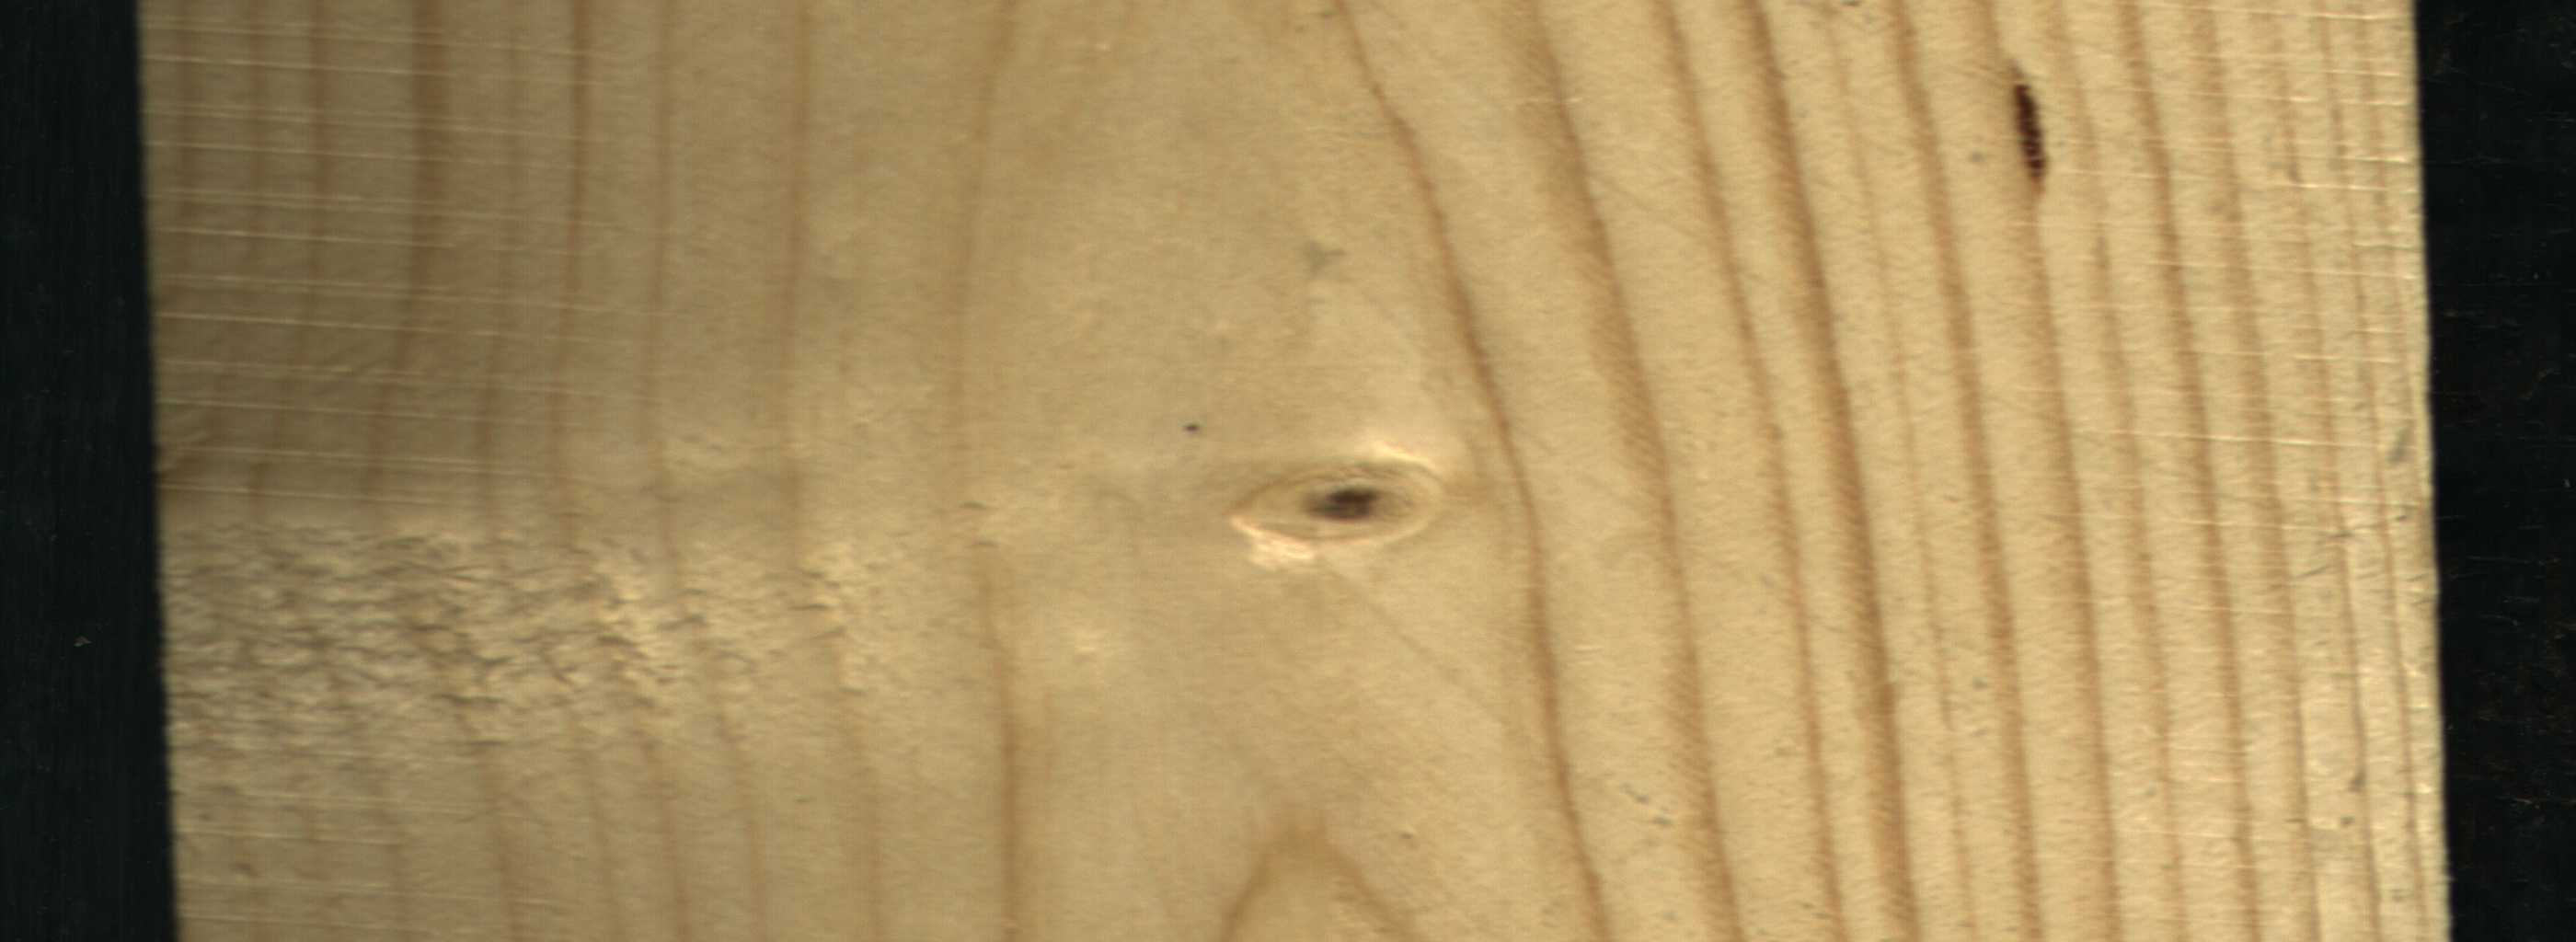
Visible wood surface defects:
resin
Live_Knot